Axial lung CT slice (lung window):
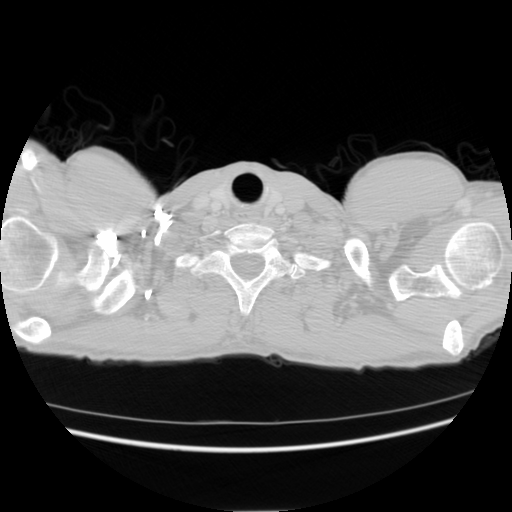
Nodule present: no